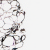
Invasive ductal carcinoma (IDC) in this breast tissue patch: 0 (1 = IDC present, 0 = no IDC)